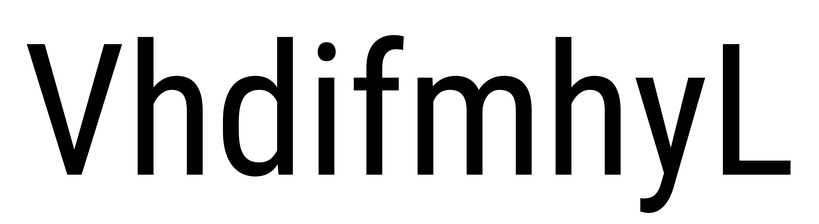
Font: Roboto_Condensed_Regular